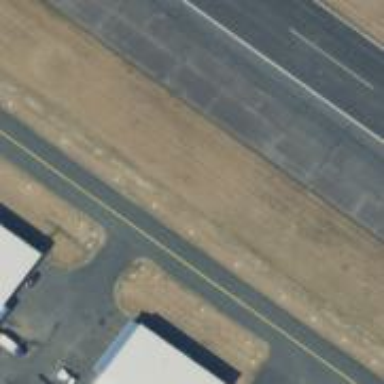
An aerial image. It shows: Image of taxiway at airport.